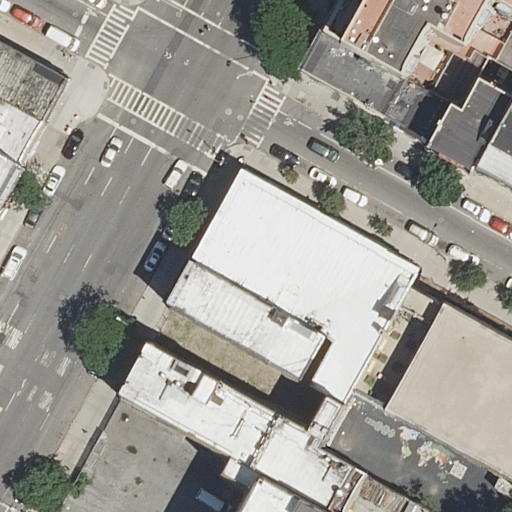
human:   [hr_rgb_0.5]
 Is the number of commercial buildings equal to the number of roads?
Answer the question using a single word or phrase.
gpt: no

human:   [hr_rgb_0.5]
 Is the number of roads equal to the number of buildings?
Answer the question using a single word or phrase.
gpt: no

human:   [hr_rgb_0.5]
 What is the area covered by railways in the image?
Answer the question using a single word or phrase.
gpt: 0m2

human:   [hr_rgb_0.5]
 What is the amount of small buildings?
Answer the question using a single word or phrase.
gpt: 6

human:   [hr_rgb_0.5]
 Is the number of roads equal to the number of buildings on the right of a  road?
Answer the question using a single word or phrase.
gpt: no

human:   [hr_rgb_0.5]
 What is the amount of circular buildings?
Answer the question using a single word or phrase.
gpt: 0

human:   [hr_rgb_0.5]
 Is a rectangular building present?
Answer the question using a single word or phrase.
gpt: yes

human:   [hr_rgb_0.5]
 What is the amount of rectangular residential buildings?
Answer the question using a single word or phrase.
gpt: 9

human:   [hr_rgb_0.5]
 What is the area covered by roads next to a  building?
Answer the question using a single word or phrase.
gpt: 0m2

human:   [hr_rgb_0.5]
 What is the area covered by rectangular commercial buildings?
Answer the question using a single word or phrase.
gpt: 0m2

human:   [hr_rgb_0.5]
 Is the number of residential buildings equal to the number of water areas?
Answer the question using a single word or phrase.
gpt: no

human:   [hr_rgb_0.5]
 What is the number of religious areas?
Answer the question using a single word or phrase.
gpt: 0

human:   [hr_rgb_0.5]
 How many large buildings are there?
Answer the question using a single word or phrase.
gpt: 3

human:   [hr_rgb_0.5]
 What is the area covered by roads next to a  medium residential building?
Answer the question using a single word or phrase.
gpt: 0m2

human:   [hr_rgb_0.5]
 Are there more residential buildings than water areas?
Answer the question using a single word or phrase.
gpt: yes

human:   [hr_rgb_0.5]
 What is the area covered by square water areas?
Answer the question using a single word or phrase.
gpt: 0m2

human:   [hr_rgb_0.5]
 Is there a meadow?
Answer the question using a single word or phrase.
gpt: no

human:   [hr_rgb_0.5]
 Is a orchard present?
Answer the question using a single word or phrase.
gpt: no

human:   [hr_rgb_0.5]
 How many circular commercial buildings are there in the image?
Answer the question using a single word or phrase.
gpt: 0

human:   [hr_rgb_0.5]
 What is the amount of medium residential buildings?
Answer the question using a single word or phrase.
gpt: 3

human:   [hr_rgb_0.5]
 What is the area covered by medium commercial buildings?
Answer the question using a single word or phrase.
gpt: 0m2

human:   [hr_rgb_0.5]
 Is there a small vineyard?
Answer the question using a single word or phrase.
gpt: no

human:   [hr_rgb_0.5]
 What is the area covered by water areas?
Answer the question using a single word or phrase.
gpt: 0m2

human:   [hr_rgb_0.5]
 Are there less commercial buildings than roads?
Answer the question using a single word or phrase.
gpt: yes

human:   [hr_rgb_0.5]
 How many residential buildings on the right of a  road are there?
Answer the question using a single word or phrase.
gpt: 8

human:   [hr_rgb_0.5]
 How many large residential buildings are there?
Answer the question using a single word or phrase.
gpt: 2

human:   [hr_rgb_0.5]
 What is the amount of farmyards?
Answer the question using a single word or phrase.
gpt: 0

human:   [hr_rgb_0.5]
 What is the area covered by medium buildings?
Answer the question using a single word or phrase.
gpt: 608m2

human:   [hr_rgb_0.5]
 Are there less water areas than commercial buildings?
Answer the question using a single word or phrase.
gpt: no

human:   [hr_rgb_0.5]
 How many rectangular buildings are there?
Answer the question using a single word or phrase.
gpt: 9

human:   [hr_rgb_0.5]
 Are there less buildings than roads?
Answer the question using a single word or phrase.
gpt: no

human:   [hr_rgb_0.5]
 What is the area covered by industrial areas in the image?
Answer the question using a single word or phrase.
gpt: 0m2

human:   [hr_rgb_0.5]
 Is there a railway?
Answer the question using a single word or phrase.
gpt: no

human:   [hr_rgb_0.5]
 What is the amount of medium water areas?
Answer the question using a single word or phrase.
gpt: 0

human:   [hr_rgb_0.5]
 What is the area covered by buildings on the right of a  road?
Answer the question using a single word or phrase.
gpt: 5032m2

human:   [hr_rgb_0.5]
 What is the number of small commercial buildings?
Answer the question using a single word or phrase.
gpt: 0